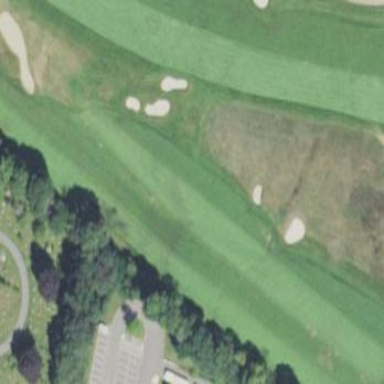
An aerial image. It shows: Golf fairway surrounded by grass.